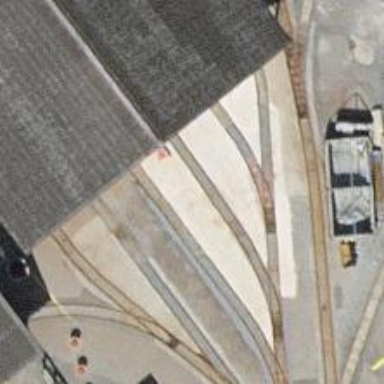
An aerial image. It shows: Single narrow-gauge railway track in service yard.